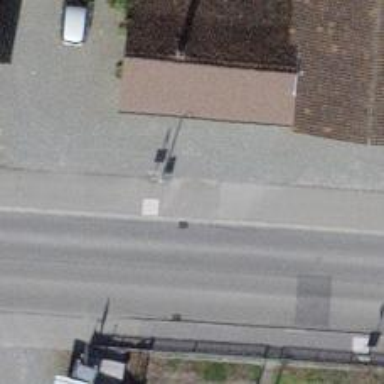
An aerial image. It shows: Bus stop with platform for public transport.